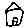
Label: house